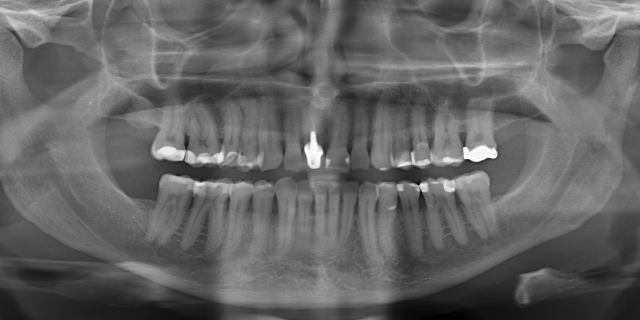
adult